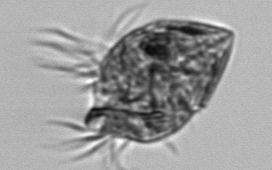
Label: Strombidium_morphotype1